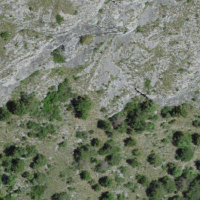
EUNIS habitat code: 48
Species observed at this site:
Upupa epops